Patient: sex F, age 69
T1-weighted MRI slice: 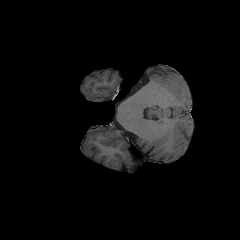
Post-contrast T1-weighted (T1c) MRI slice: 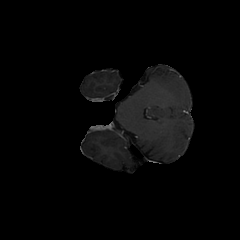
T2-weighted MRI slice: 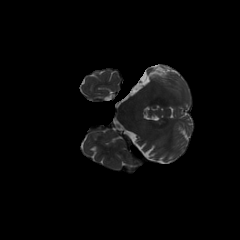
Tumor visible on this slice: no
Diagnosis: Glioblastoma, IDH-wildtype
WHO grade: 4